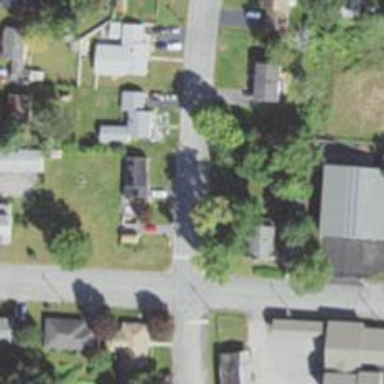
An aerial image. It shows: Residential driveway designated as service road.